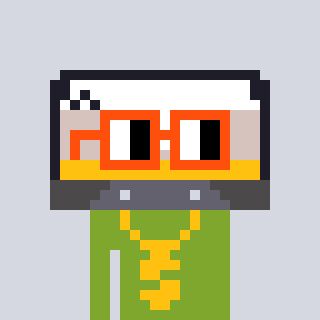
a pixel art character with square orange glasses, a cassette tape-shaped head and a slimegreen-colored body on a cool background